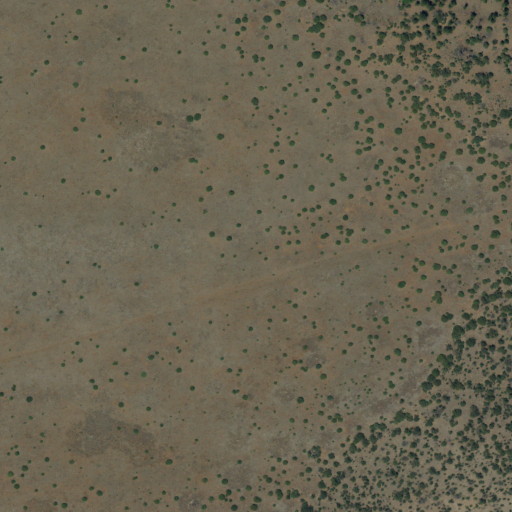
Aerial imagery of mountain in New Mexico named Middle Mesa containing shrub, evergreen forest, and grassland